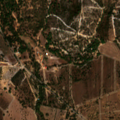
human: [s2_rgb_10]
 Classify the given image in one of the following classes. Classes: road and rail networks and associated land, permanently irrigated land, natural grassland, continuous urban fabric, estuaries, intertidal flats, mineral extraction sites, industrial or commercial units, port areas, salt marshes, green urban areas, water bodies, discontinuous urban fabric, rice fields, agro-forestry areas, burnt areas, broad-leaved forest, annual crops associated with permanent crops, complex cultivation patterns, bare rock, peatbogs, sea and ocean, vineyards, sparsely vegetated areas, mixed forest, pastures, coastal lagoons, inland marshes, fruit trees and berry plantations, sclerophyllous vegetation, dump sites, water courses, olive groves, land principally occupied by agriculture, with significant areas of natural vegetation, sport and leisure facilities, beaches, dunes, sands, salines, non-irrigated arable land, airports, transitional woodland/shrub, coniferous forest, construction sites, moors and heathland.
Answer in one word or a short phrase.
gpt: non-irrigated arable land, agro-forestry areas, broad-leaved forest, transitional woodland/shrub